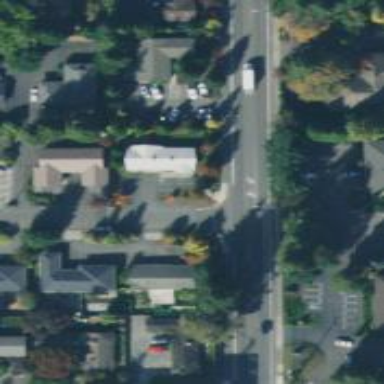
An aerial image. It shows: Healthcare clinic.